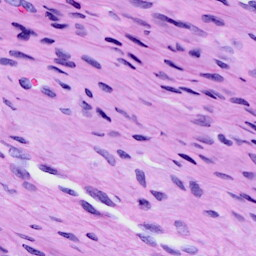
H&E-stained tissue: Cervix